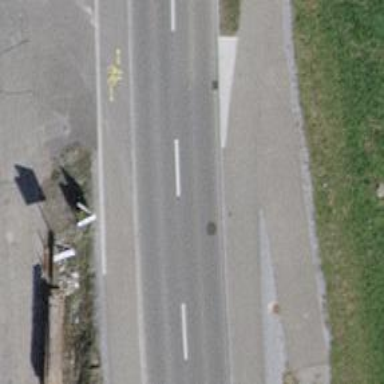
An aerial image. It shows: Tertiary road with asphalt surface. There is separate sidewalk along the road.